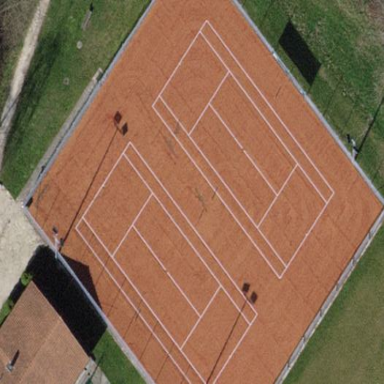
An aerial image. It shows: Tennis court on pitch designated for leisure land.